Field crop: maize
Growth stage: 2
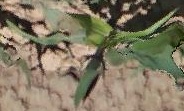
Species: maize